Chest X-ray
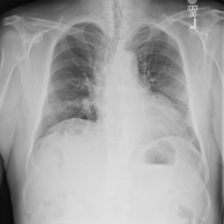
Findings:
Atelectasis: negative
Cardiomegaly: negative
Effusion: negative
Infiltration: negative
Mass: negative
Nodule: negative
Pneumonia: negative
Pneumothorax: negative
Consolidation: negative
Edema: negative
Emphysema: negative
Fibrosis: negative
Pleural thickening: negative
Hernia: negative